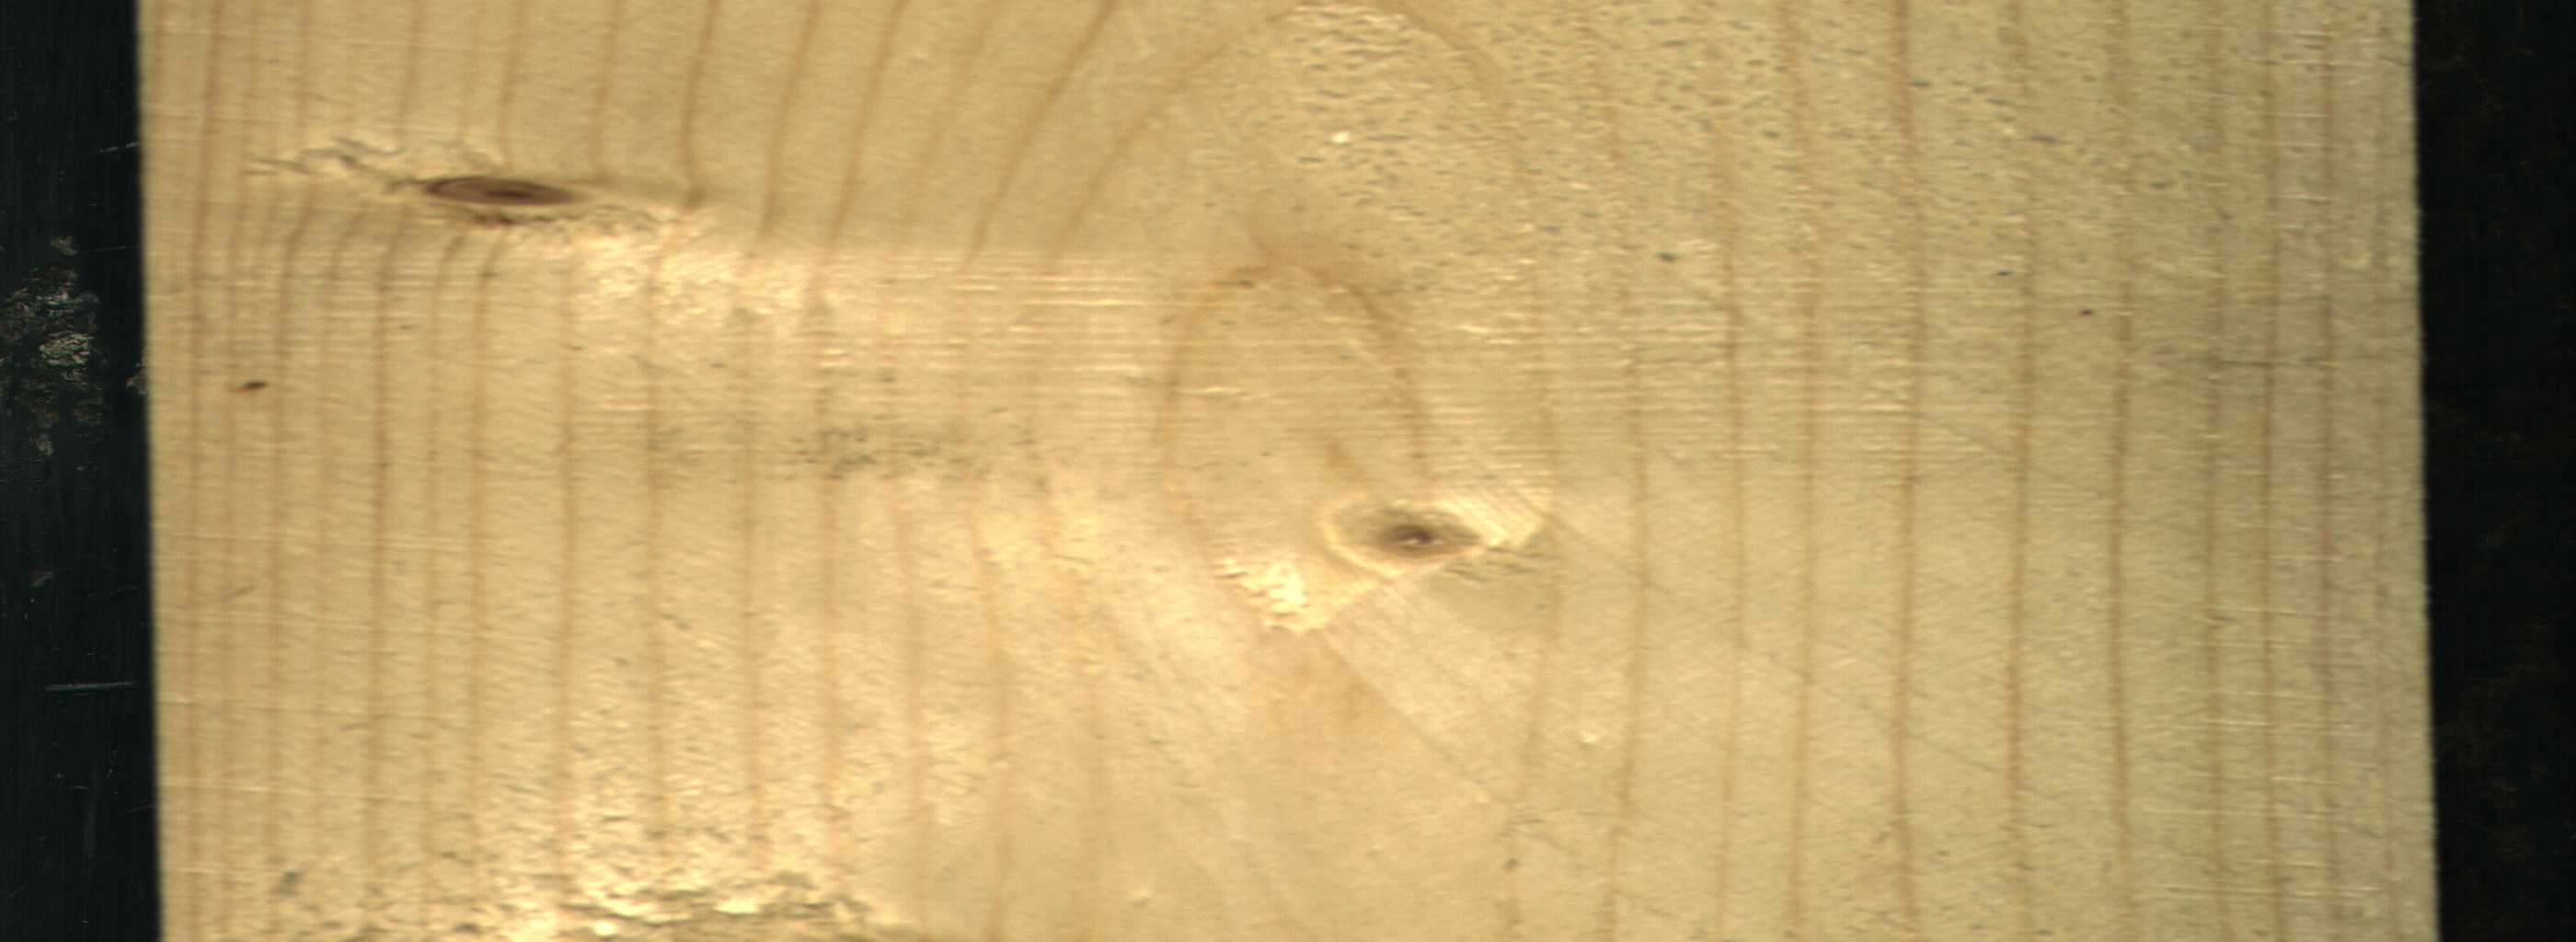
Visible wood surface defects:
Live_Knot
Live_Knot